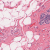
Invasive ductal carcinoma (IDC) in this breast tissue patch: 0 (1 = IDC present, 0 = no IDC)